Interaction volume radius: 5 \u00c5
Interaction volume height: 25 \u00c5
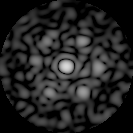
Disorder parameter: 0.6884